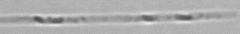
Label: Leptocylindrus